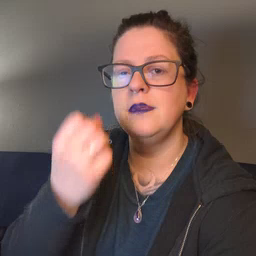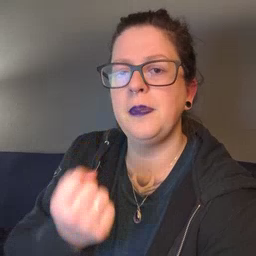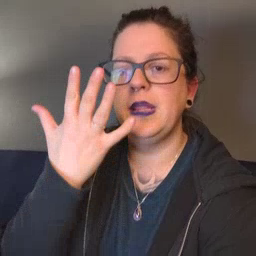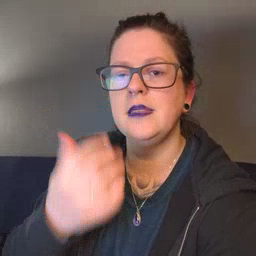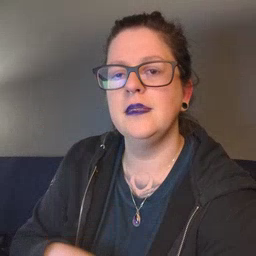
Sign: mitten